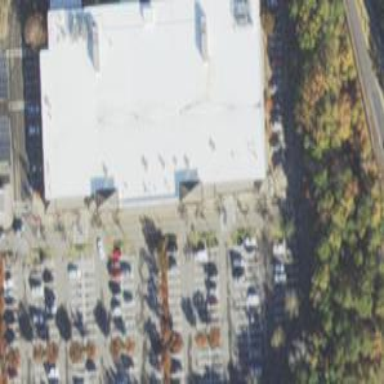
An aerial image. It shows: Parking space.